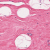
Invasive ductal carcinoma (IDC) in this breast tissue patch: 0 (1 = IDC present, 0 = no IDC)